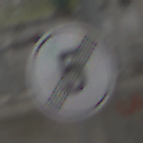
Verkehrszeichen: EndeGeschwindigkeit5
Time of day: Midday
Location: Roofed (Special)
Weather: Overcast
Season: NotSpecified
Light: Natural